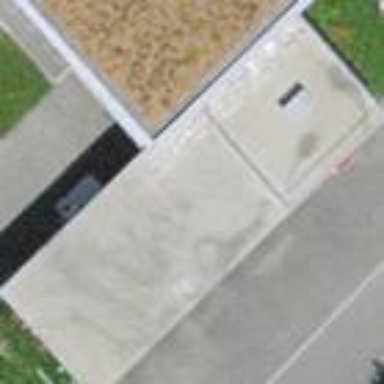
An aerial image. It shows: View of roof of building.